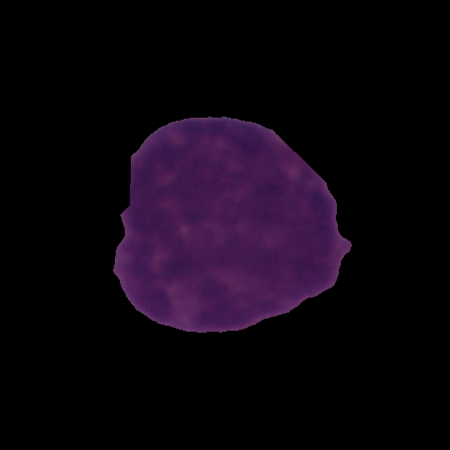
Label: cancer